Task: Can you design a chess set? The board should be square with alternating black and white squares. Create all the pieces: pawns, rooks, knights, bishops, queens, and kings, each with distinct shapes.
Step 3992:
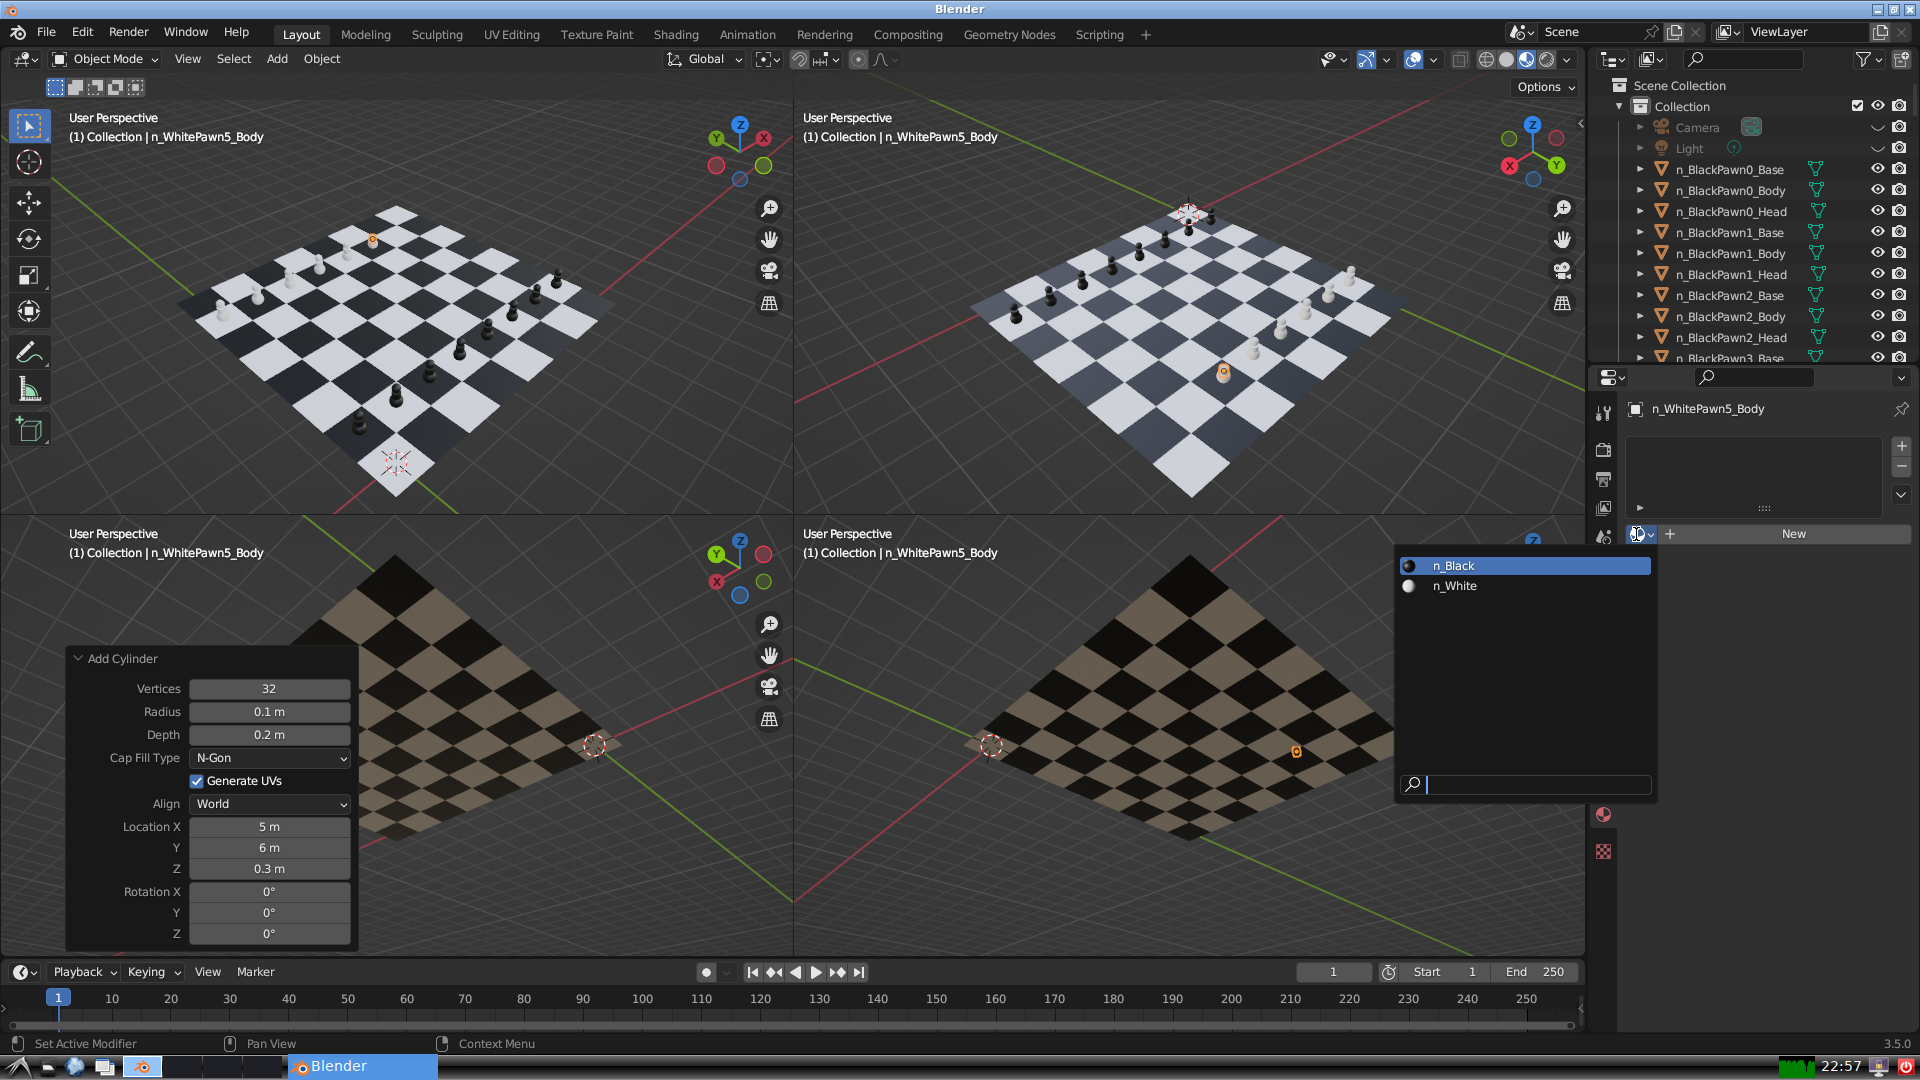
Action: input_text: n_White